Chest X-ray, PA view. Patient: 59 years old, sex M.
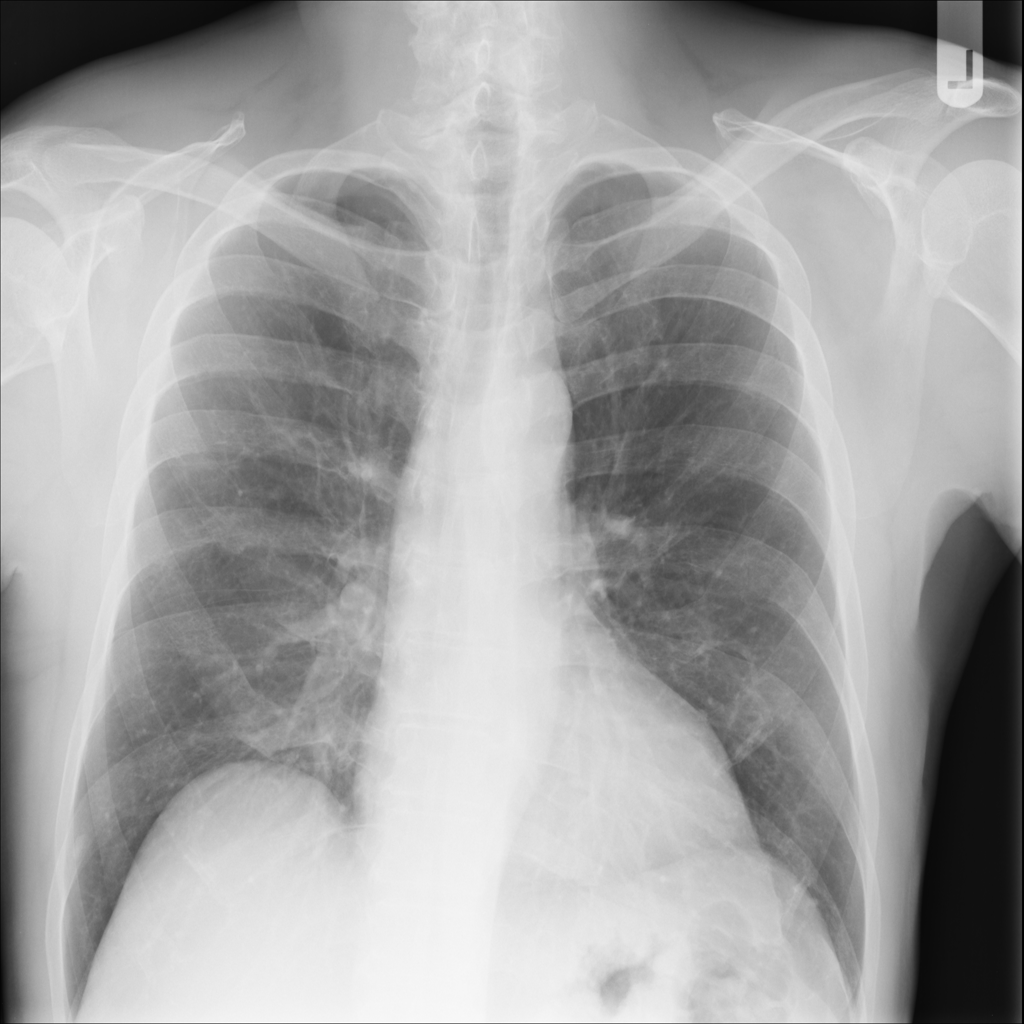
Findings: No Finding